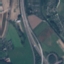
Land use / land cover: Highway